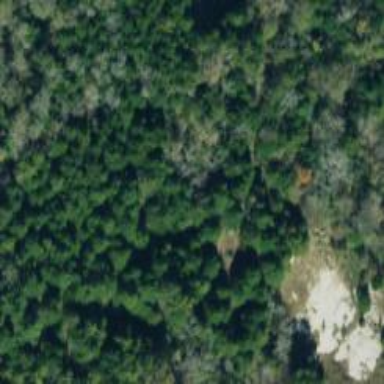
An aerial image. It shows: Evergreen woodland with needle-leaved trees.